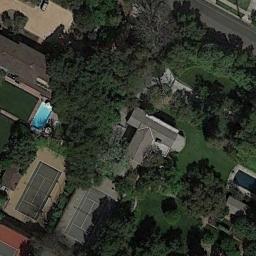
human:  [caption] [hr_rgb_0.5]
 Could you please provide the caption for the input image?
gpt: There is a small tennis court in the lower right turning .

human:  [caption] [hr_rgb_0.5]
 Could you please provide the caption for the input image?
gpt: Tennis court and swimming pool in the middle of a residential area surrounded by trees .

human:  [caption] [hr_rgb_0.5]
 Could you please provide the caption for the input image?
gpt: Many trees are near the tennis courts .

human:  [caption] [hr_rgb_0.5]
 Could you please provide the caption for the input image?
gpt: The tennis court is on the grass next to some trees .

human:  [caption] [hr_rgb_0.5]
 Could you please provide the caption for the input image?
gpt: There are many green trees beside the two tennis courts .